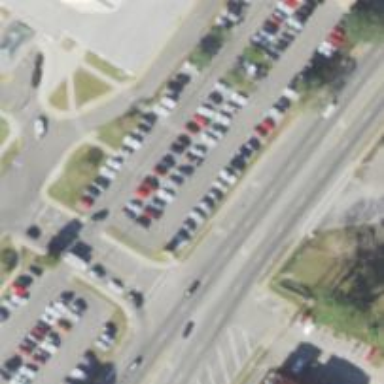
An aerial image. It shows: Parking space is available.